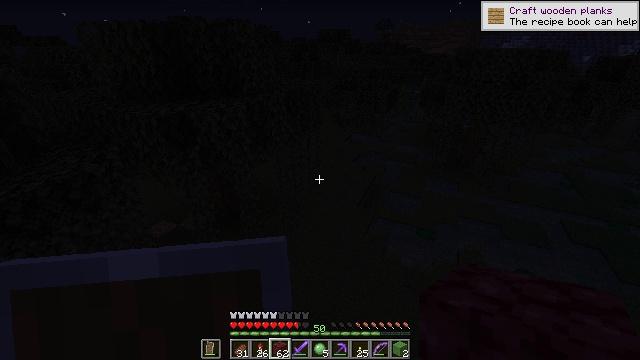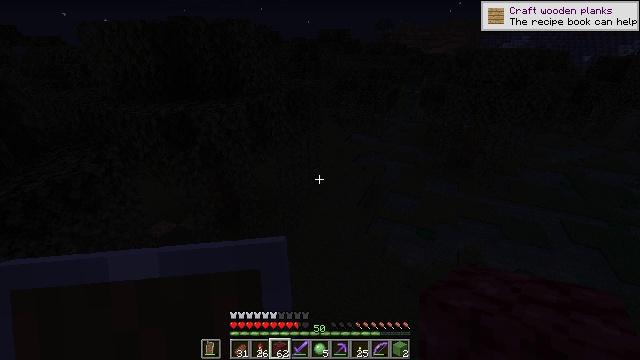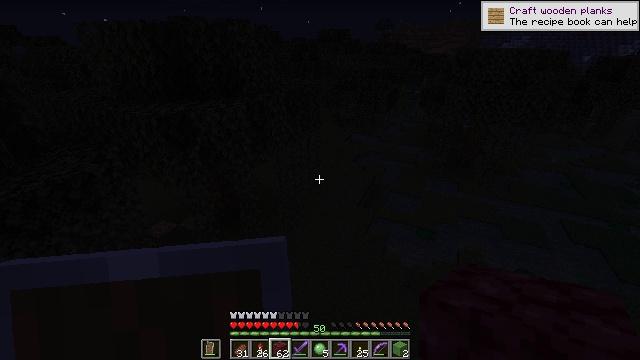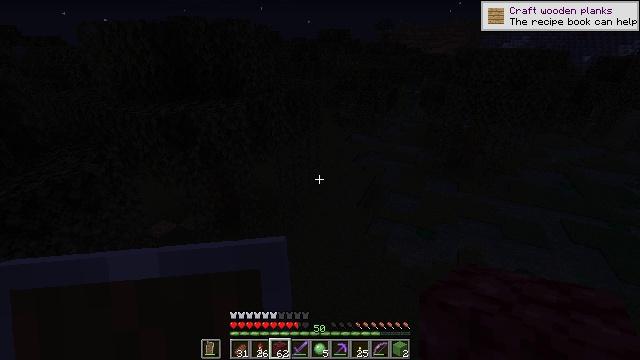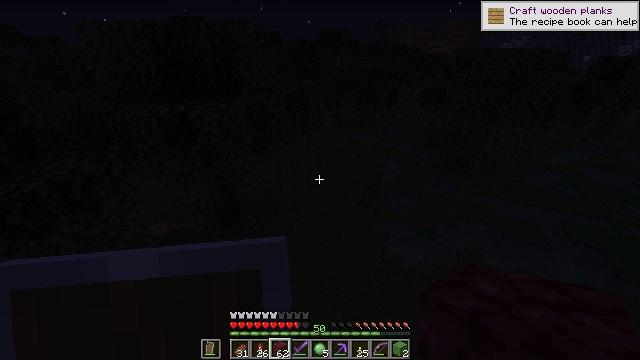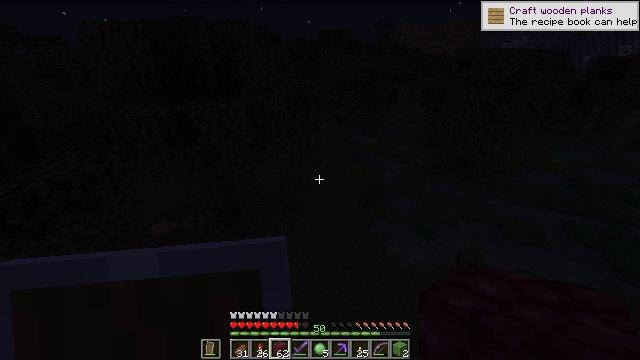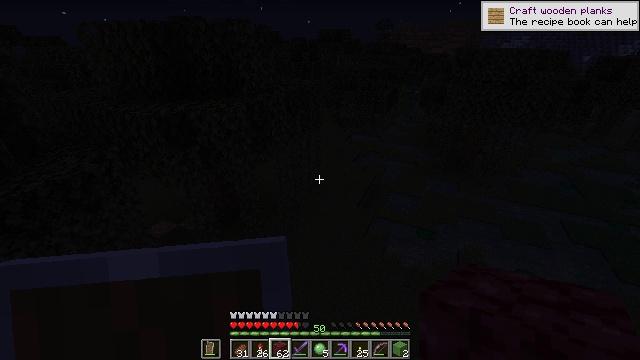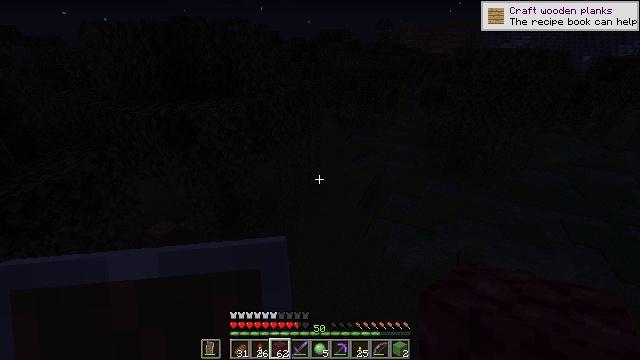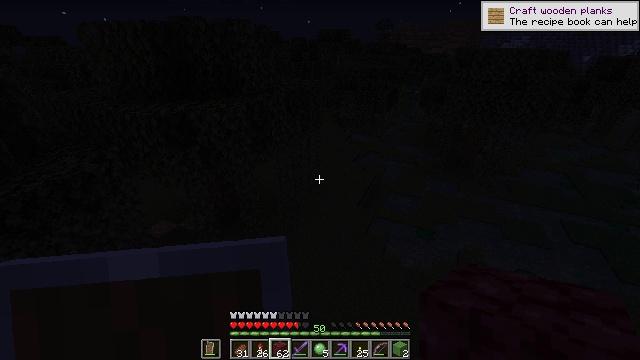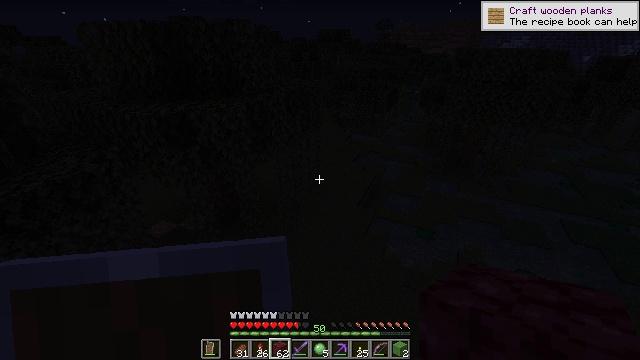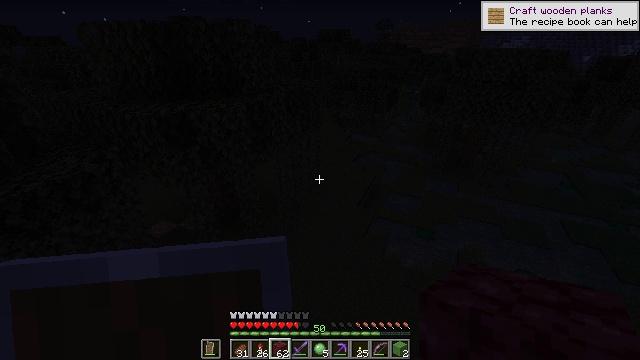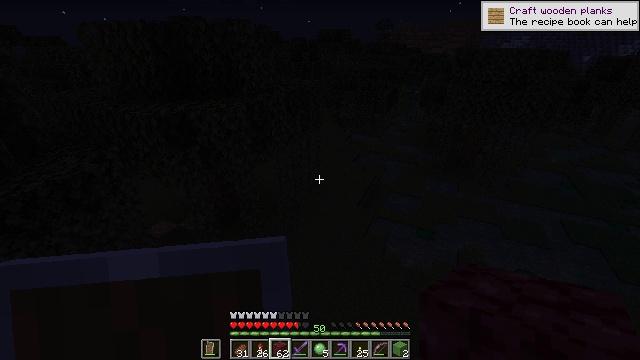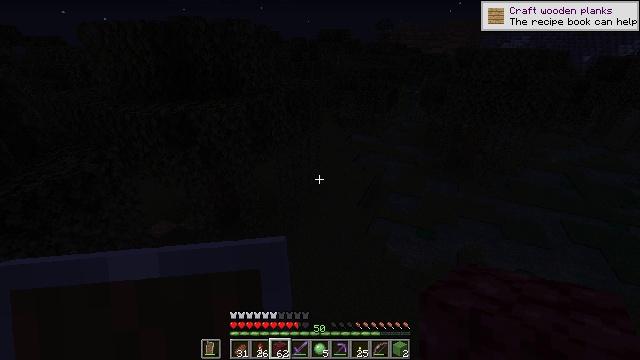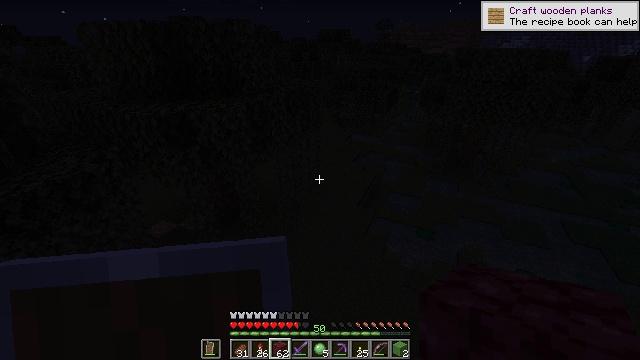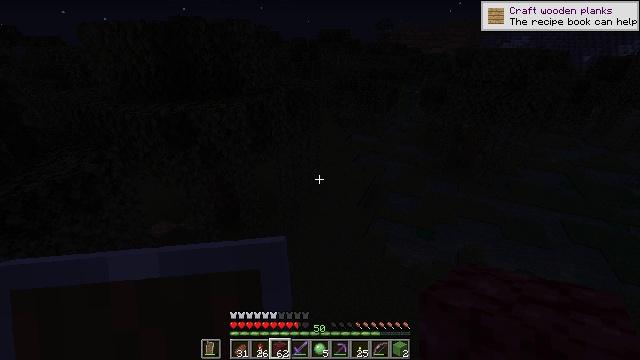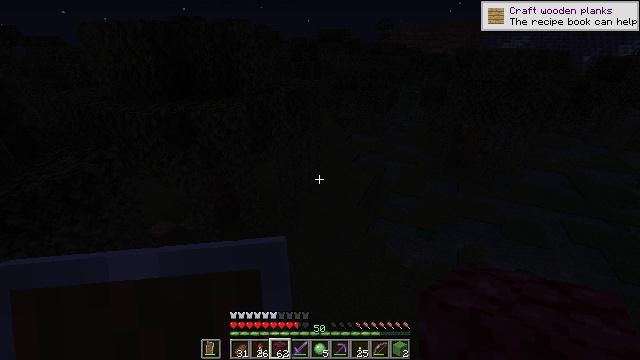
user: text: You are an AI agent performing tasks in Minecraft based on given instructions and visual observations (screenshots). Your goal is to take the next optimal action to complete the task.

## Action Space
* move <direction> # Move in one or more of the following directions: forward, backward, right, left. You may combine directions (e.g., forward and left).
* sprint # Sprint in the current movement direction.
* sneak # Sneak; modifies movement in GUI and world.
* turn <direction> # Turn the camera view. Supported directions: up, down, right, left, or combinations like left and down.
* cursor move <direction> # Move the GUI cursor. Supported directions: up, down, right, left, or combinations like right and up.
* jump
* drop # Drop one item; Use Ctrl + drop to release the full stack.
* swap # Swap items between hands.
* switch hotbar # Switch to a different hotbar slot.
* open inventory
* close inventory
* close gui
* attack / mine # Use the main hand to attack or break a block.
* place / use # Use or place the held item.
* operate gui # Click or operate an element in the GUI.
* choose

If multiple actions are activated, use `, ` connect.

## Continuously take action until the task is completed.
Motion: motion action
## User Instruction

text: Kill enemies.
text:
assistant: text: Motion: no_op
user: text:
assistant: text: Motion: no_op
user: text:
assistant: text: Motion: no_op
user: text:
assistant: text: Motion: no_op
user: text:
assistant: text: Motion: no_op
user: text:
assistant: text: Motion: no_op
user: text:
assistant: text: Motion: no_op
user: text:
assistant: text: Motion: no_op
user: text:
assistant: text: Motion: no_op
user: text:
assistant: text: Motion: no_op
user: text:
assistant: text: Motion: no_op
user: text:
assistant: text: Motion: no_op
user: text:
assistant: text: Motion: no_op
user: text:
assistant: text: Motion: no_op
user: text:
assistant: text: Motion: no_op
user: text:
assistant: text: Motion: no_op
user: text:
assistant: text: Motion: no_op
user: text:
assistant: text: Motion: no_op
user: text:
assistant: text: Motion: no_op
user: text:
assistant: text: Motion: no_op
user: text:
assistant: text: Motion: no_op
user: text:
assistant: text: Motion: no_op
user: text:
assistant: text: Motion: no_op
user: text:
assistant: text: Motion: no_op
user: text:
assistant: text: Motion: no_op
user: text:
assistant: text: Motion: no_op
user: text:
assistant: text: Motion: no_op
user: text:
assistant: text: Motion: no_op
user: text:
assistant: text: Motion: no_op
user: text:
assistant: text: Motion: no_op